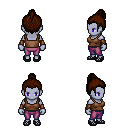
a pixel art fantasy rpg character, female body template, dark elf, purple skin, brown pirate shirt, magenta pants, brown short topknot hairstyle, leather bracers, ghillies, four views (front, back, left, right), 2x2 character sprite sheet, small pixel art, hard edges, no anti-aliasing